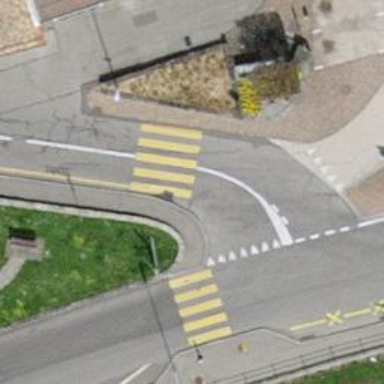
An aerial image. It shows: Marked crossing with zebra markings on the road.